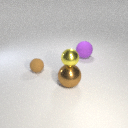
large brown metal sphere in front of large purple rubber sphere